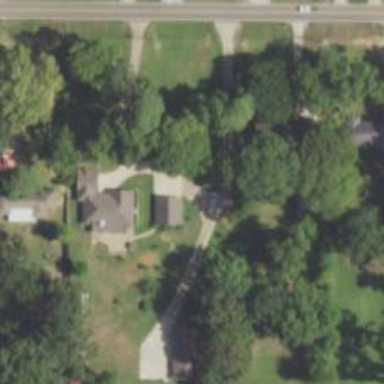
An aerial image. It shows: Driveway leading to service road.